Interaction volume radius: 10 \u00c5
Interaction volume height: 15 \u00c5
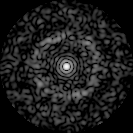
Disorder parameter: 0.8213